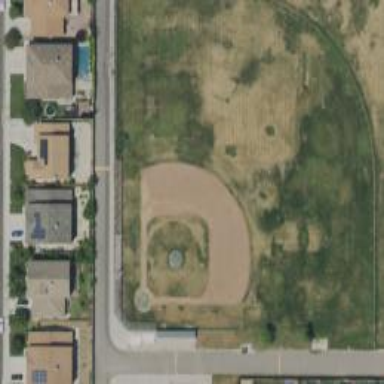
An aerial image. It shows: Baseball pitch for leisure land.